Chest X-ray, AP view. Patient: 27 years old, sex F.
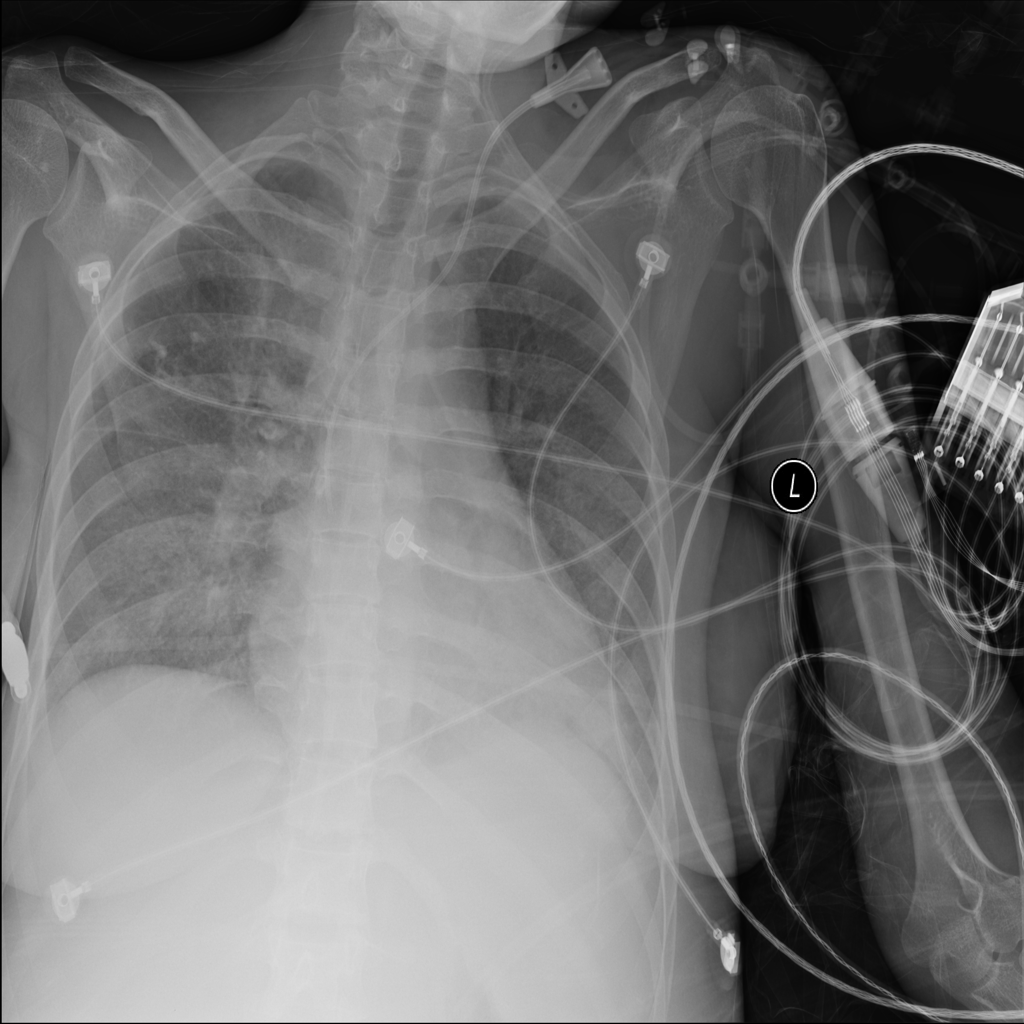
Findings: Effusion